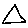
Label: triangle